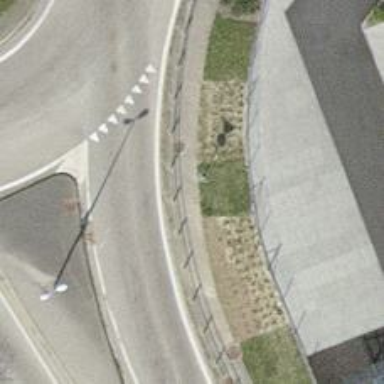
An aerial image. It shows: Sidewalk.